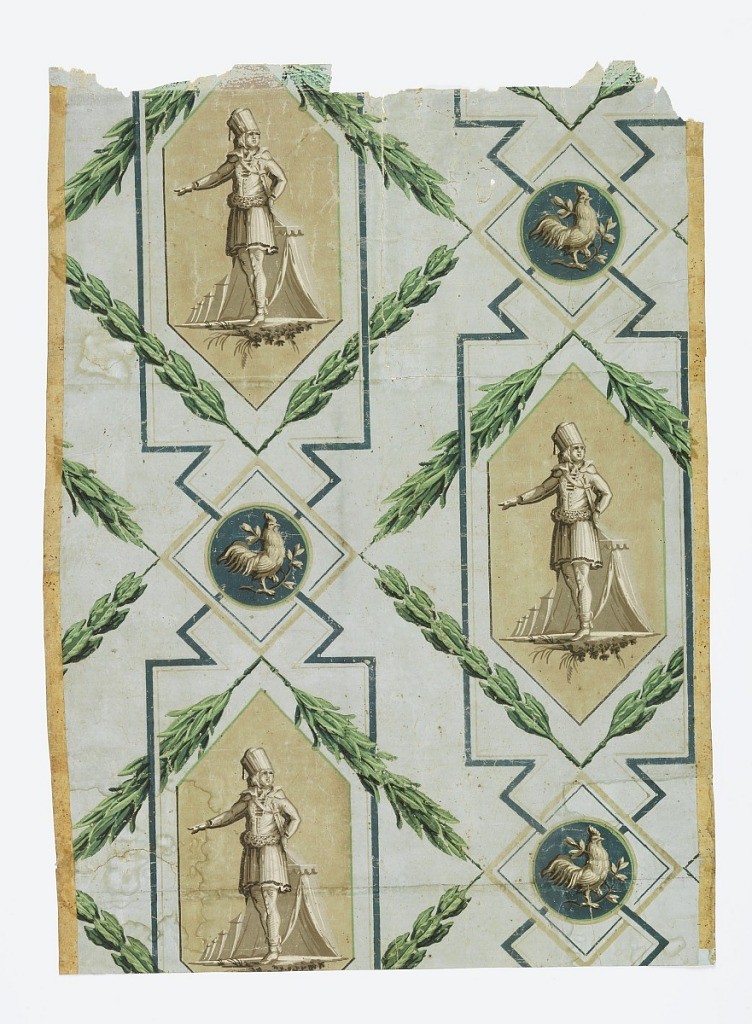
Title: Hoche
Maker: Jacquemart & Bénard, France
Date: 1798
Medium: Block-printed on handmade paper
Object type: Sidewall
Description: Large hexagonal medallion shows Lazare Hoche in uniform, standing, with a line of tents stretching away behind. Smaller circular medallion has rooster. Drop-repeating arrangement of these motifs with geometrical enframements and laurel branches; printed in gray, green, and dark blue on pale blue ground.